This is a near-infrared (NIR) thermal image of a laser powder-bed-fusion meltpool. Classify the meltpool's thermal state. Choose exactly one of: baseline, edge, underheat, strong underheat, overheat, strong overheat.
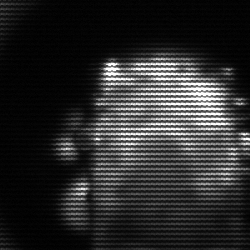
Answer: baseline